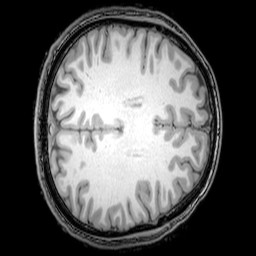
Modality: T1w
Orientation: axial
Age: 22
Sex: male
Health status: healthy
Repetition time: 0.081 s
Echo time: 0.037 s